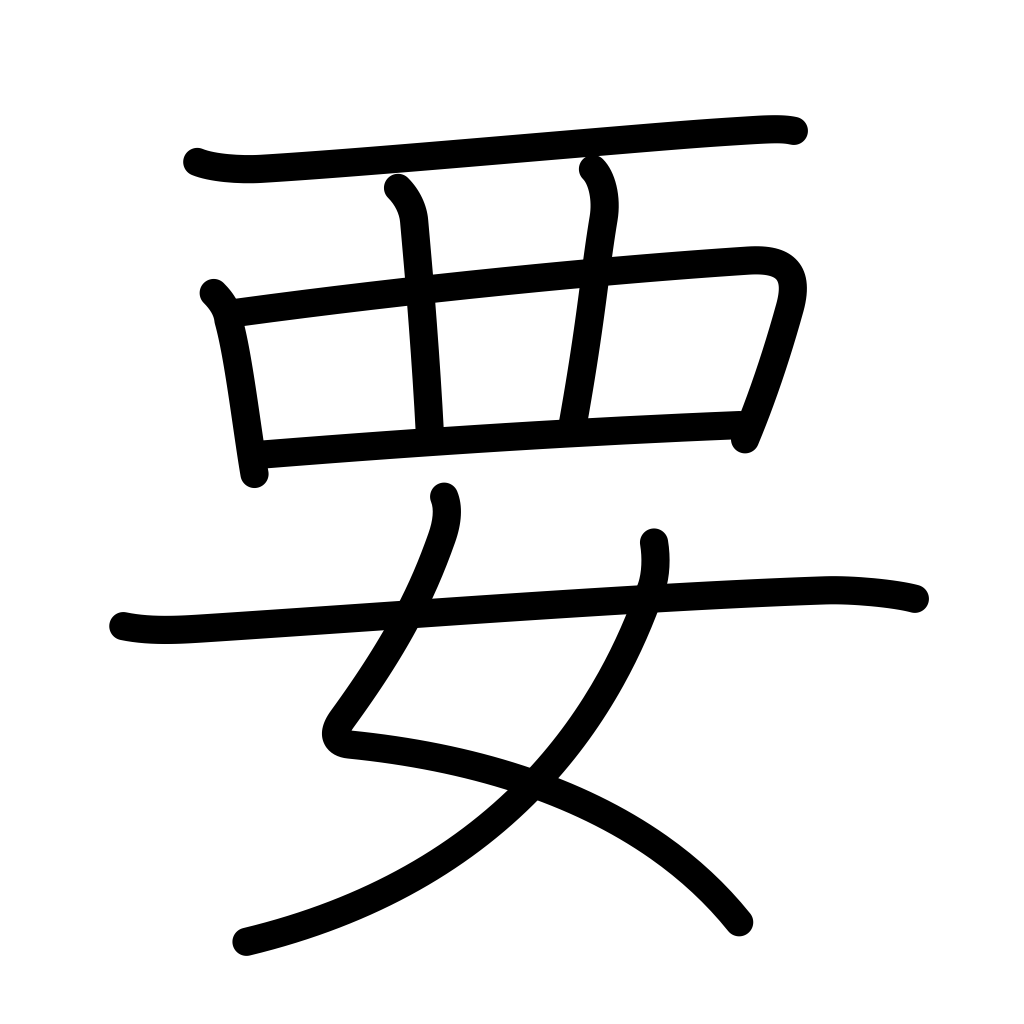
Meaning: need, main point, essence, pivot, key to